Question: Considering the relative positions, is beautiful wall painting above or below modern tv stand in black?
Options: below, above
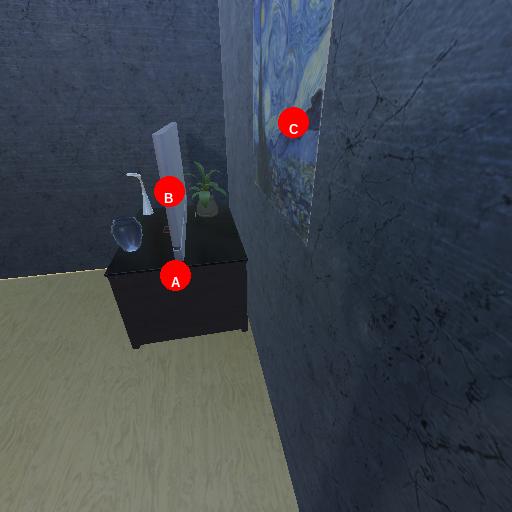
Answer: below